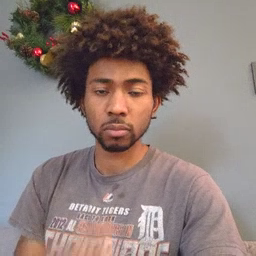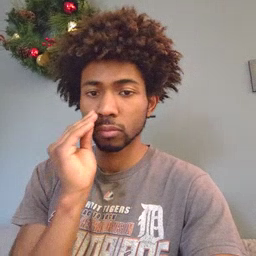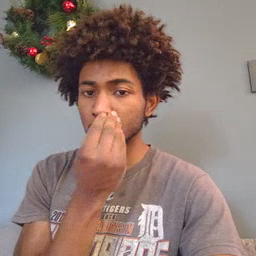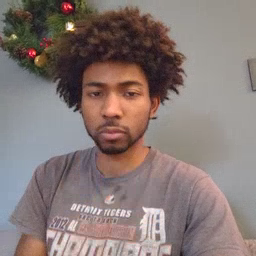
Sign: flower